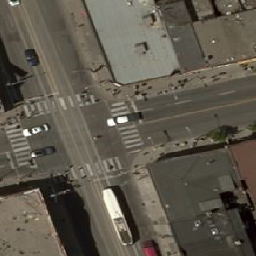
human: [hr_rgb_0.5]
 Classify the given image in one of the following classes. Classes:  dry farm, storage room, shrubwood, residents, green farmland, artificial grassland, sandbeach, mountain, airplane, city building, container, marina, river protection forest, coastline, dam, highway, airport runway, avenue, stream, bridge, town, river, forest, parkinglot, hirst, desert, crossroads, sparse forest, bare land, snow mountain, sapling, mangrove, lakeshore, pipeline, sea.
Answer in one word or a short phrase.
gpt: crossroads